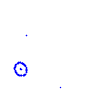
Particle: kaon